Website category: book
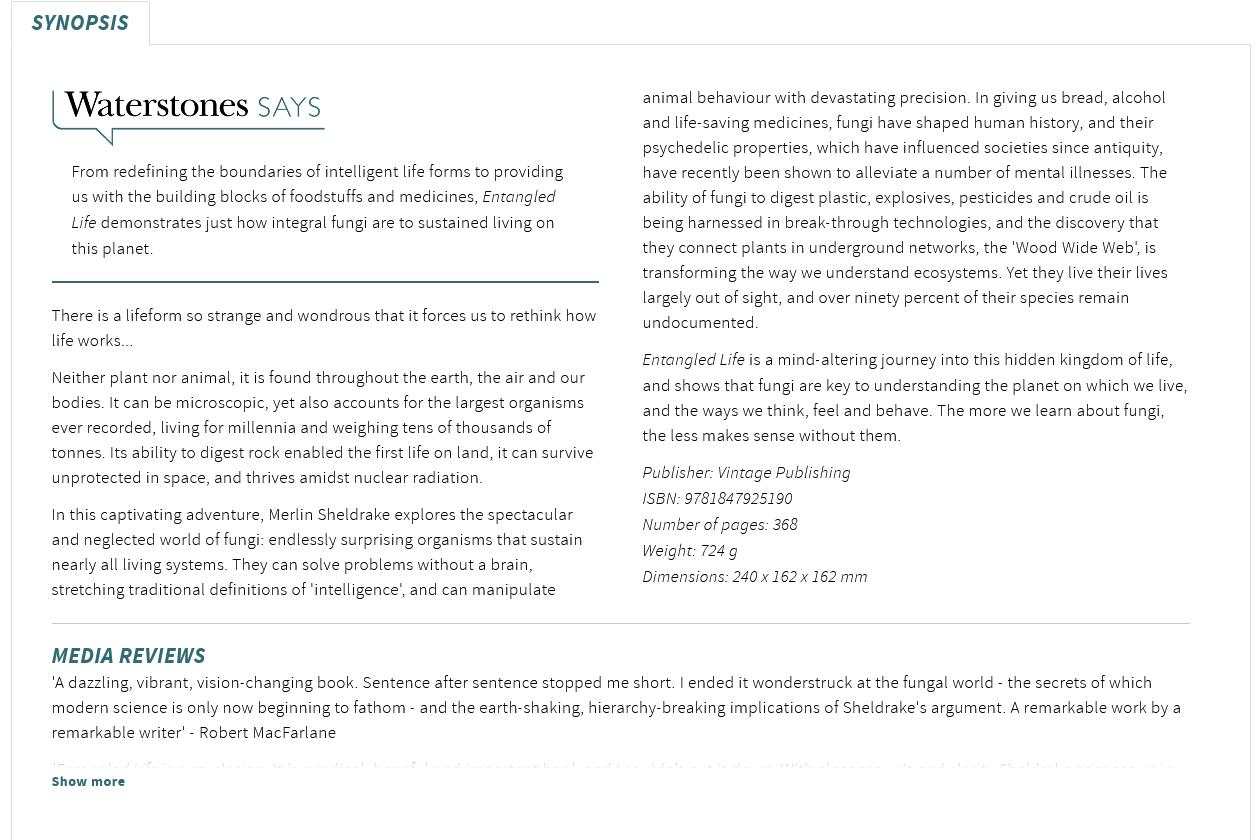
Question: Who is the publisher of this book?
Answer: Vintage Publishing

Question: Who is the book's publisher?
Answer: Vintage Publishing

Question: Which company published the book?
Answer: Vintage Publishing

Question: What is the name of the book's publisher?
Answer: Vintage Publishing

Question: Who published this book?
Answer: Vintage Publishing

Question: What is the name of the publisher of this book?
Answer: Vintage Publishing

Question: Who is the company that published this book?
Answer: Vintage Publishing

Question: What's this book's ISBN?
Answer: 9781847925190

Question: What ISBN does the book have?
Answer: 9781847925190

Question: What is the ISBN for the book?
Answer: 9781847925190

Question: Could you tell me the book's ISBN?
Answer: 9781847925190

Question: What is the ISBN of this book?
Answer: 9781847925190

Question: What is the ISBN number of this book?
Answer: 9781847925190

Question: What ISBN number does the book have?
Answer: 9781847925190

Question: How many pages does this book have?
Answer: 368

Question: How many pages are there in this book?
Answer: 368

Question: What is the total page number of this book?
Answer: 368

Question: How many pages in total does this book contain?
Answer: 368

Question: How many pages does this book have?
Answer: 368

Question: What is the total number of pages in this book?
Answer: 368

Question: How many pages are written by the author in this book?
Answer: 368

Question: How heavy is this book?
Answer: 724 g

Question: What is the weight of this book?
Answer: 724 g

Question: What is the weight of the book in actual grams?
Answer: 724 g

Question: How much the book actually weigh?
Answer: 724 g

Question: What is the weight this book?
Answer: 724 g

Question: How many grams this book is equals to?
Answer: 724 g

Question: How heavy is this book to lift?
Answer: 724 g

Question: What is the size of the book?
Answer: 240 x 162 x 162 mm

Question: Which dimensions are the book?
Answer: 240 x 162 x 162 mm

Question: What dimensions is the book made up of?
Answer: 240 x 162 x 162 mm

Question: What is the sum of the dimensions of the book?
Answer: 240 x 162 x 162 mm

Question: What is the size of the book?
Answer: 240 x 162 x 162 mm

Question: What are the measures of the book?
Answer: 240 x 162 x 162 mm

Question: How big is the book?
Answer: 240 x 162 x 162 mm